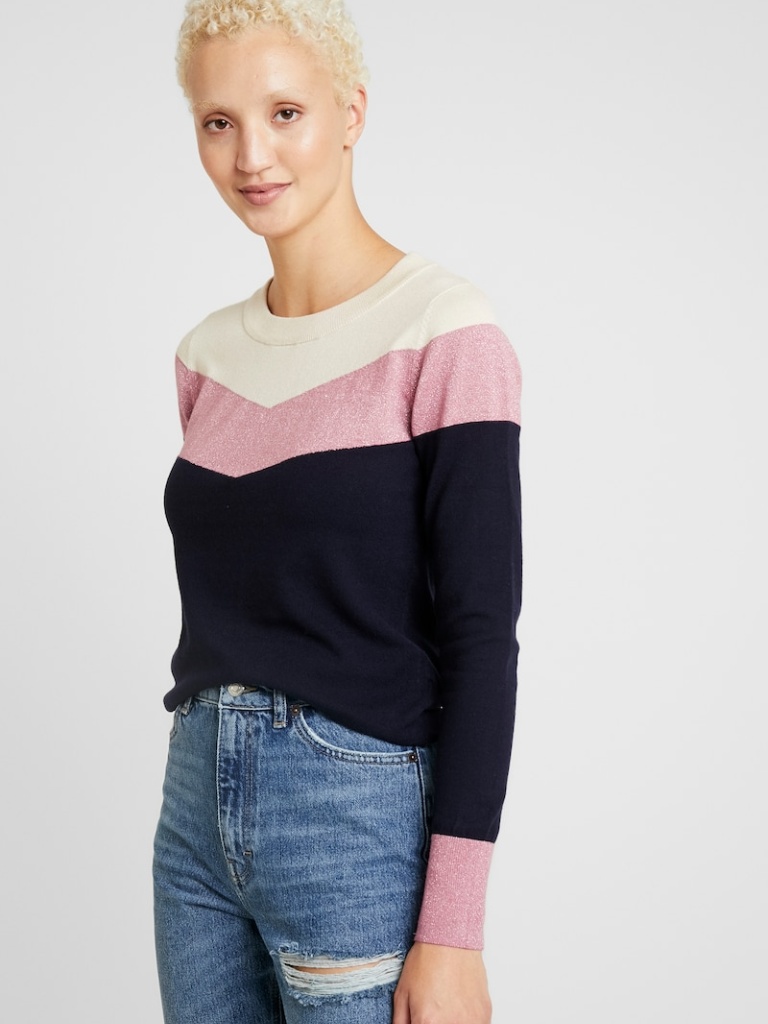
knit relaxed a long-sleeved with the sleeves down hip length French Tucked crew sweater